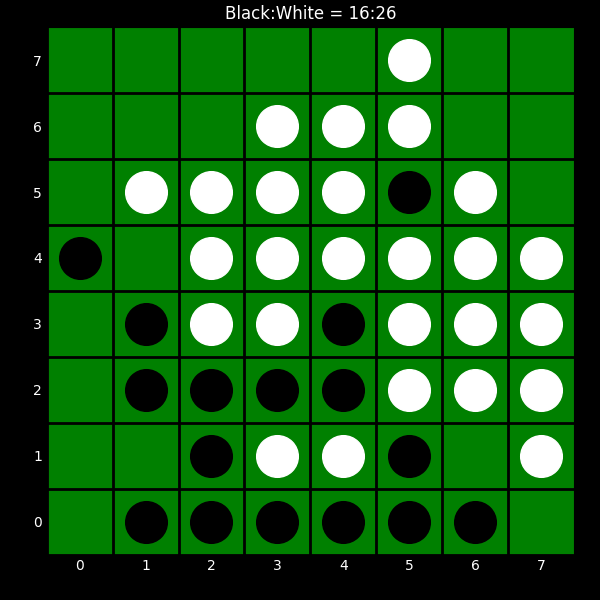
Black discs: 16
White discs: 26